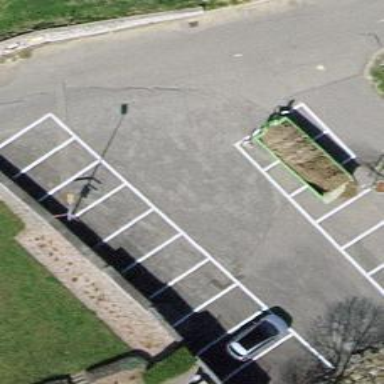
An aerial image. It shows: Parking aisle designated as service road.